Question: I have classes as follows:
'''
@Entity("Collection_IAGlobals")
public class MoDBIAGlobals {
@Id
@Indexed
String id;
@Embedded
Map<EnumChannelType, MoDBChannel> data = new HashMap<EnumChannelType, MoDBChannel>();
}
'''
where, MoDBChannel class is:
'''
@Entity("Collection_IAGlobals")
@Embedded
public class MoDBChannel extends MoDBTopic {
@Indexed
private String channelId;
@Embedded
private Map<String, MoDBTopic> data = new HashMap<String, MoDBTopic>();
}
'''
and MoDBTopic class is:
'''
@Entity("Collection_IAGlobals")
@Embedded
public class MoDBTopic {
private String topic;
private Double score1 = 0.0;
private Double score2 = 0.0;
}
'''
and MoDBIA_DAO class:
'''
public class MoDBIA_DAO extends BasicDAO<MoDBIAGlobals, String> {
public MoDBIA_DAO(Mongo mongo, Morphia morphia, String dbName) {
super(mongo, morphia, dbName);
}
}
'''
I have an object of MoDBIAGlobals class saved as:
'''
dataStore.save(globals)
'''
where JSON of globals is as follows:
'''
{"id":"usr1234",
"data":{"FACEBOOK":{"channelId":"FB1234",
"data":{"NO_TOPIC":{"topic":"NO_TOPIC",
"score1":1.0,
"score2":0.0}},
"score1":0.0,
"score2":0.0}}}
'''

Now I want to query so as to get objects of class 'MoDBIAGlobals' where '"id"=="usr1234"' and '"channelId"=="FB1234"'. How can I create this query??
I tried like follows but I could not get any result:
'''
MoDBIA_DAO dao = new MoDBIA_DAO(mongo, morphia, DB_Name);
Datastore dataStore = morphia.createDatastore(mongo, DB_Name);
Query<MoDBIAGlobals> query = dataStore.createQuery(MoDBIAGlobals.class).disableValidation();
query.field("data.channelId").equal("FB1234");
query.field("data.data.topic").equal("NO_TOPIC");
QueryResults<MoDBIAGlobals> results = dao.find(query);
System.out.println("results: " + results);
System.out.println("results.count: " + results.countAll());
'''
it's printing result as:
'''
results: { "data.channelId" : "FB1234" , "data.data.topic" : "NO_TOPIC"}
results.count: 0
'''
Am I doing anything wrong?
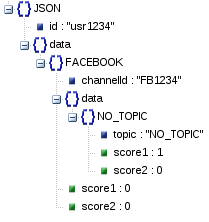
Answer: I didn't understand why you're querying for 'data.channelId' and 'data.data.topic' if you want to find 'MoDBIAGlobals' by 'id' and 'channelId'. And your data modeling it's a quite confusing too. Anyway, seems that your query does not match your document structure. The fields 'data.data.topic' and 'data.channelId' does not exists. Try to fix replacing with code bellow:
'''
MoDBIA_DAO dao = new MoDBIA_DAO(mongo, morphia, DB_Name);
Datastore dataStore = morphia.createDatastore(mongo, DB_Name);
Query<MoDBIAGlobals> query = dataStore.createQuery(MoDBIAGlobals.class).disableValidation();
query.field("data.FACEBOOK.channelId").equal("FB1234");
query.field("data.FACEBOOK.data.topic.NO_TOPIC").equal("NO_TOPIC");
QueryResults<MoDBIAGlobals> results = dao.find(query);
System.out.println("results: " + results);
System.out.println("results.count: " + results.countAll());
'''
Now, if you want to query by 'id' and 'channelId', try this:
'''
MoDBIA_DAO dao = new MoDBIA_DAO(mongo, morphia, DB_Name);
Datastore dataStore = morphia.createDatastore(mongo, DB_Name);
Query<MoDBIAGlobals> query = dataStore.createQuery(MoDBIAGlobals.class).disableValidation();
query.field("data.FACEBOOK.channelId").equal("FB1234");
query.field("id").equal("user1234");
QueryResults<MoDBIAGlobals> results = dao.find(query);
System.out.println("results: " + results);
System.out.println("results.count: " + results.countAll());
'''